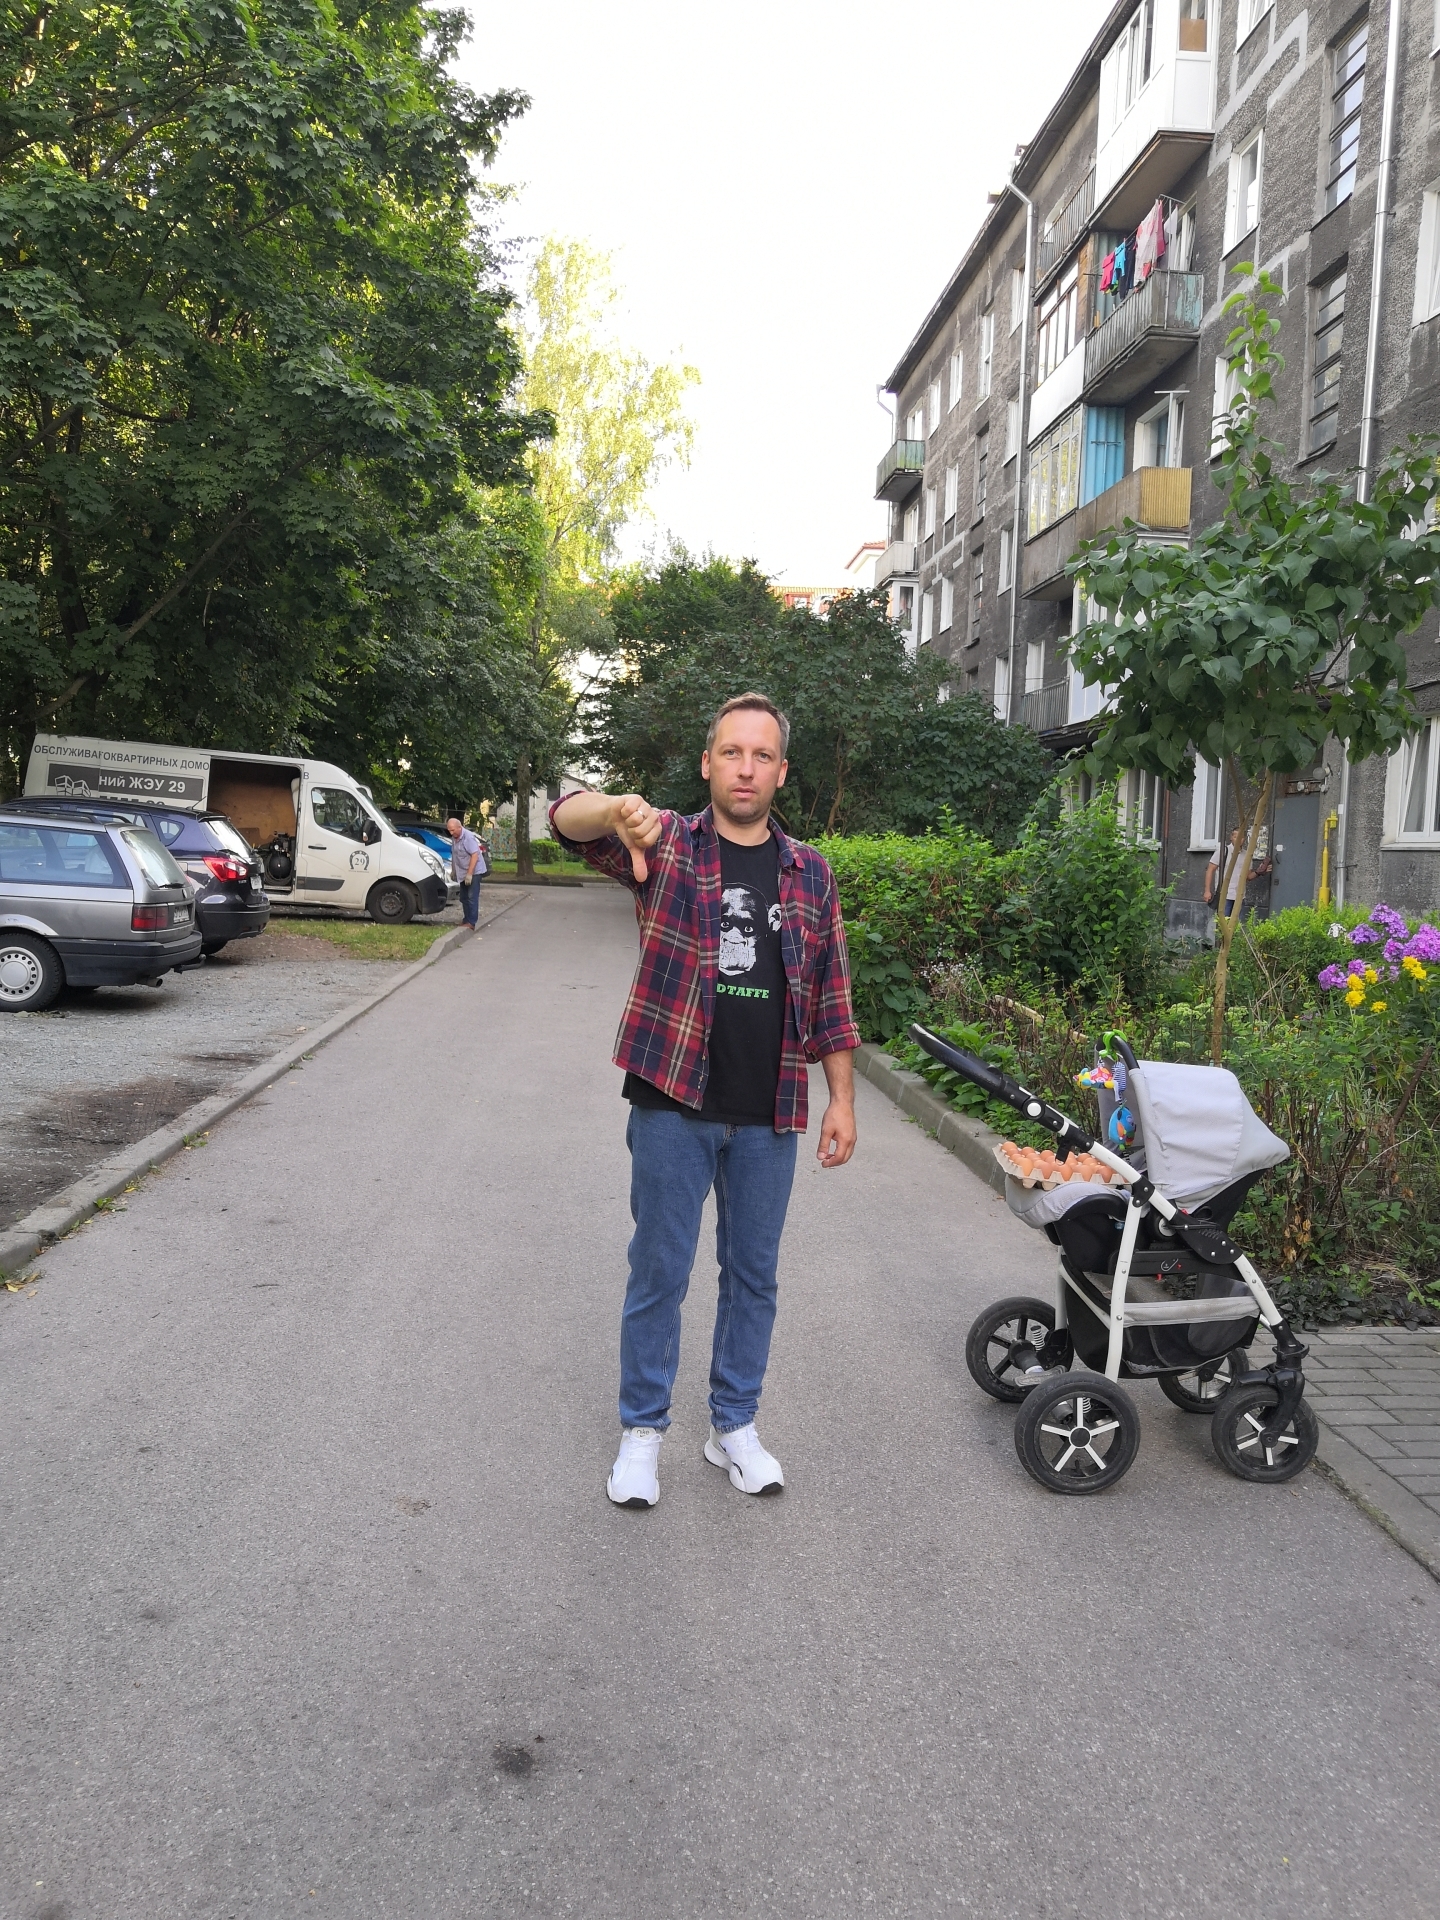
Label: clear